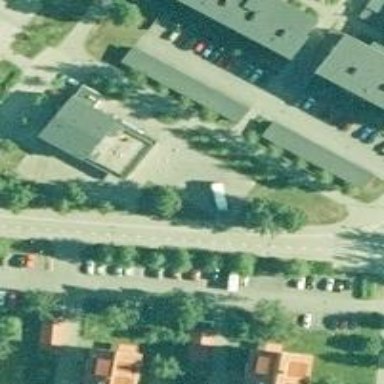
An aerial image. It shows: Footway along the road.